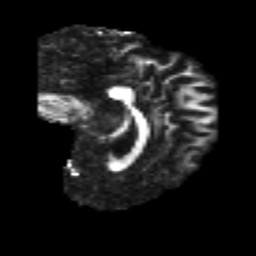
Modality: FA
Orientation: sagittal
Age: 31
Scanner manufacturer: philips
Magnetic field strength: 3 T
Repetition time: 8.662 s
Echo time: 0.1268 s